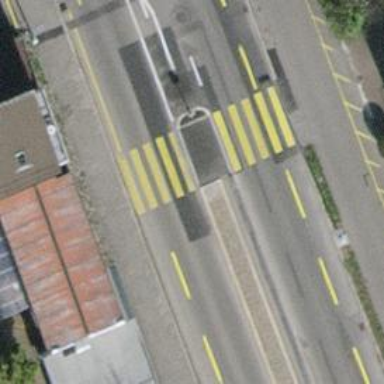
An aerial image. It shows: Uncontrolled zebra crossing with pedestrian island.